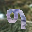
Label: 9